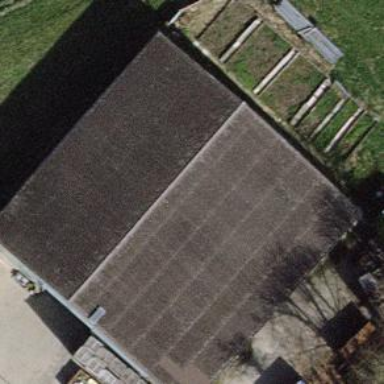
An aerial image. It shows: Warehouse building.